Question: In my business domain an entity "CompanyPrefix" appears to extend a VO CompanyPrefixVO that keeps all business rules. No other class would be using this VO. As a good practice:
1. should I extend CompanyPrefix from CompanyPrefixVO? or
2. drop the VO and merge business rules into entity CompanyPrefix? or
3. CompanyPrefix should only be associated with CompanyPrefixVO? or
4. something totally different?

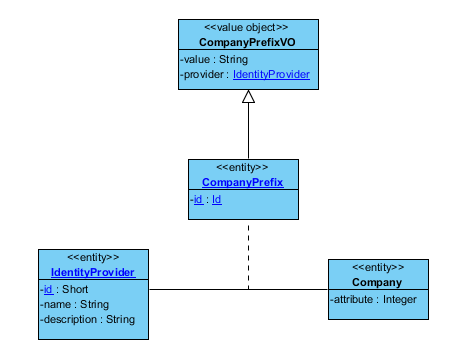
Answer: Inheritance can lead to many problems, first of all high coupling and strong dependencies which can hinder your domain model from evolving. I'd use composition instead. The Value Object can be part of the Entity.
That said I'd also ask a few questions: What kind of business entity would CompanyPrefix be? Is it not just part of a name or identifier? Does it have a lifecycle of its own, i.e. does it change its properties over time? Why does the prefix need an ID? Just for normalization (aka database details that don't belong in the domain model?)
I don't know your specific case but there simply might be a VO representing a company prefix as part of the company.